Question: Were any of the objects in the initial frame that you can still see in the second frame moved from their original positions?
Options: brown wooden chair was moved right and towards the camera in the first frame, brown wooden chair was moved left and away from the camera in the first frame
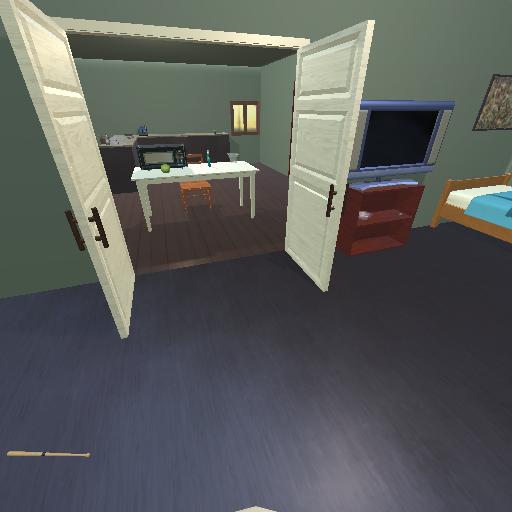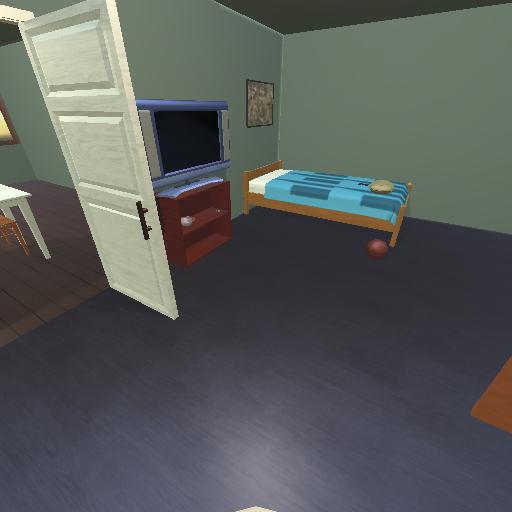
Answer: brown wooden chair was moved right and towards the camera in the first frame